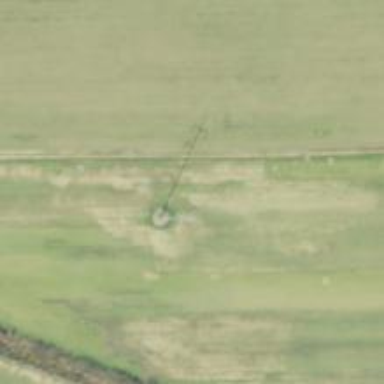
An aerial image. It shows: Power pole.